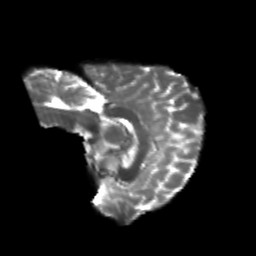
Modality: T2w
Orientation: sagittal
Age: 20
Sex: male
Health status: healthy
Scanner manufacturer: philips
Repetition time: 7.391 s
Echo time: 0.08599 s